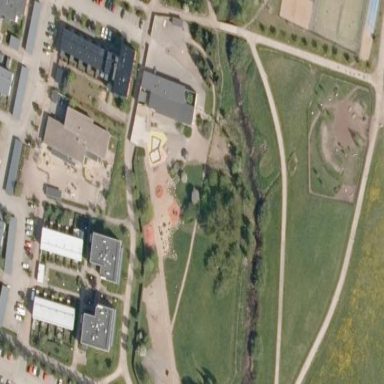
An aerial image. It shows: Playground area for leisure activities on the land.